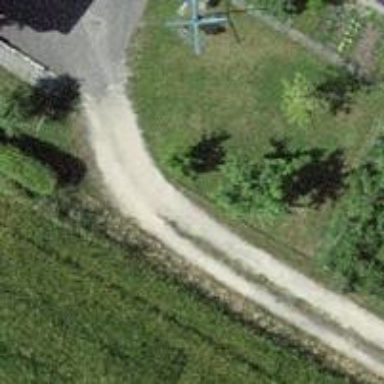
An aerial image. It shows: Unpaved driveway with service road designation.